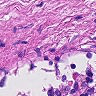
Metastatic tissue present: no